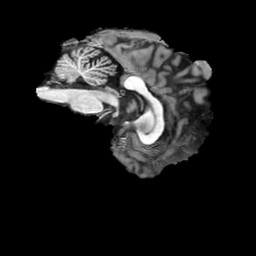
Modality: T1w
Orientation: sagittal
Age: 48
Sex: male
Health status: ill